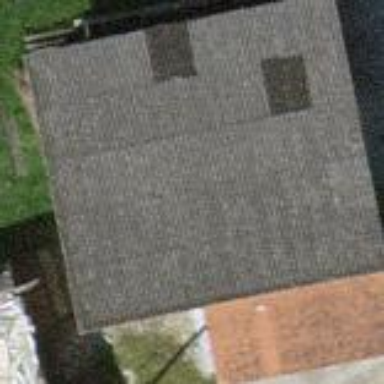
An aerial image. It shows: Shed.